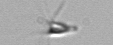
Label: Calciopappus